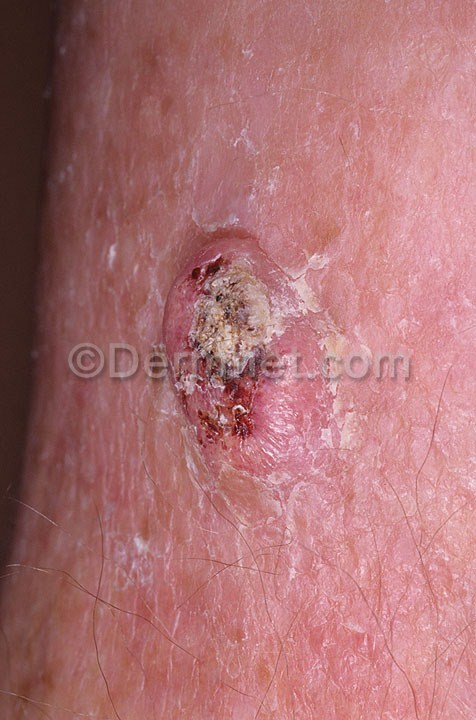
Disease: Seborrheic Keratoses and other Benign Tumors